Field crop: maize
Growth stage: 2
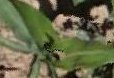
Species: maize